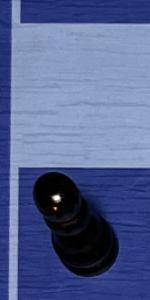
Label: Pawn_Black